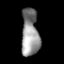
Tissue: lung
Cell type: Fibroblasts
Senescence score: 0.585
Nuclear area (px): 806
Mean DAPI intensity: 144.586